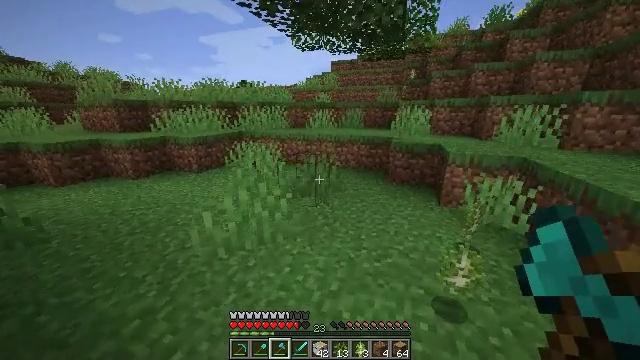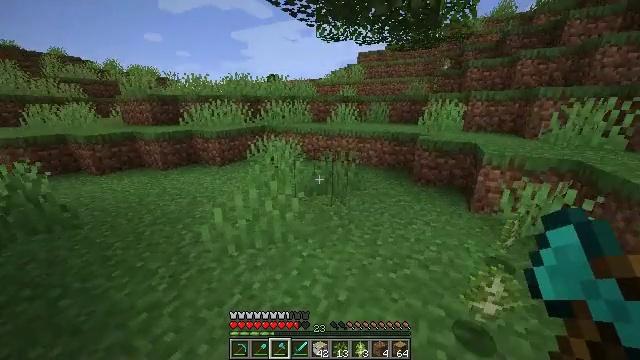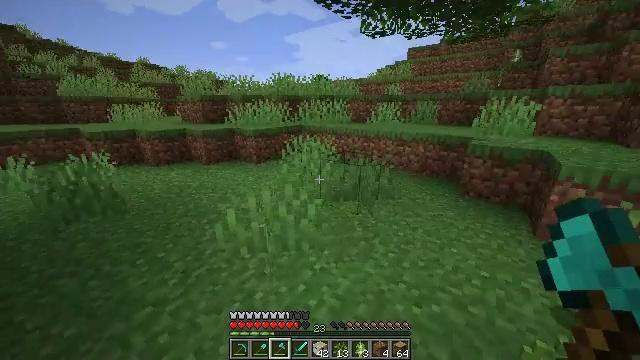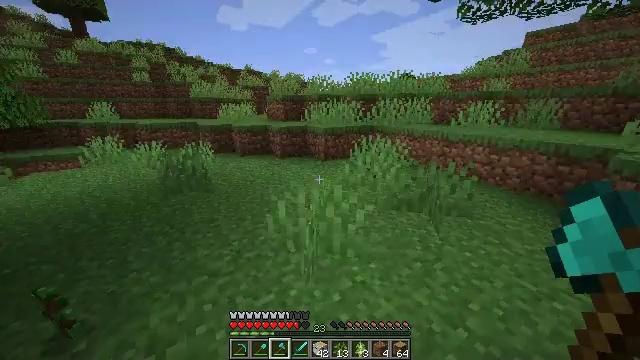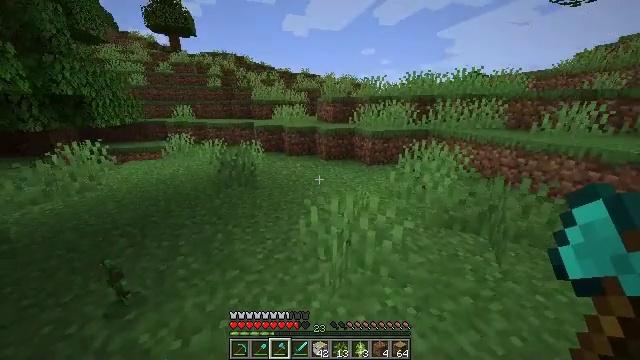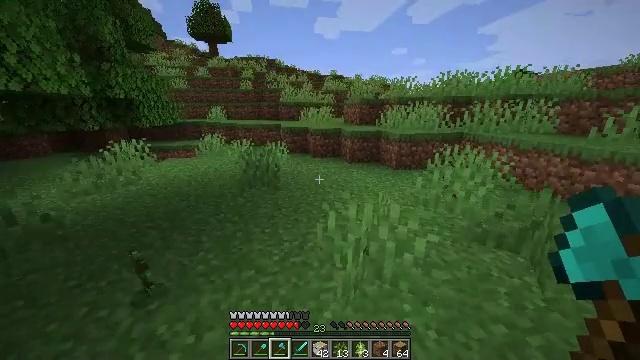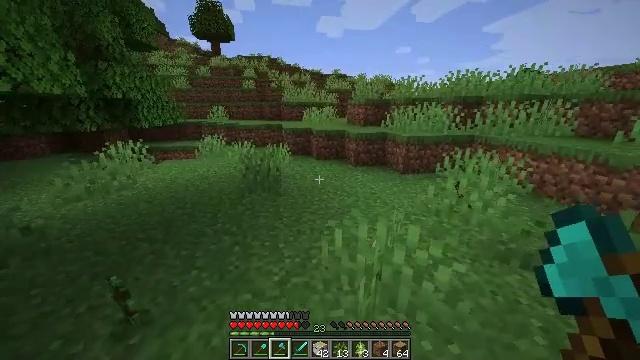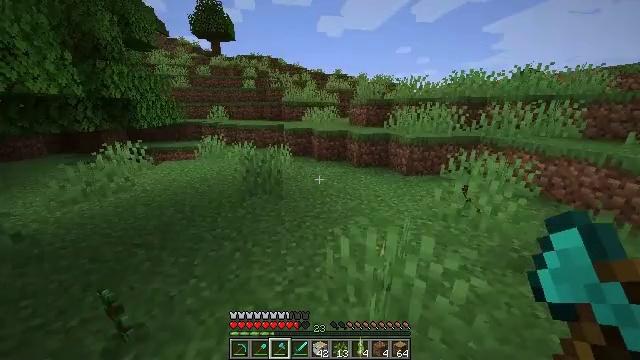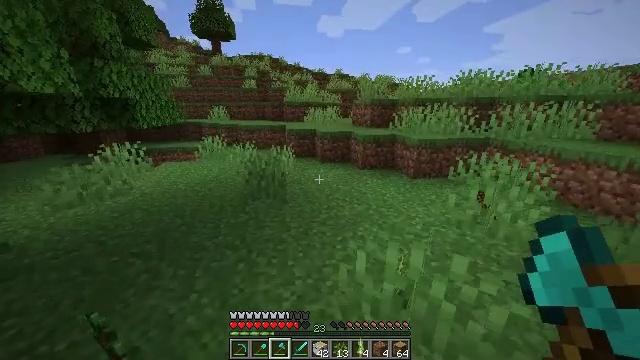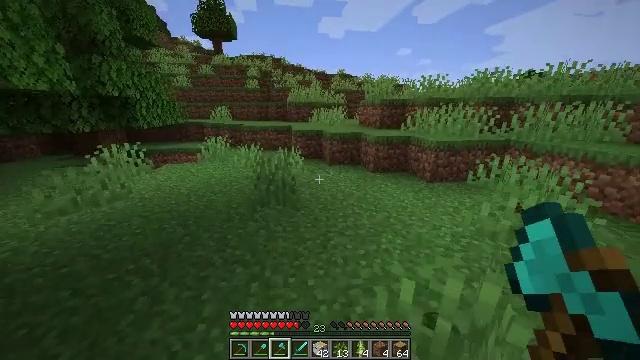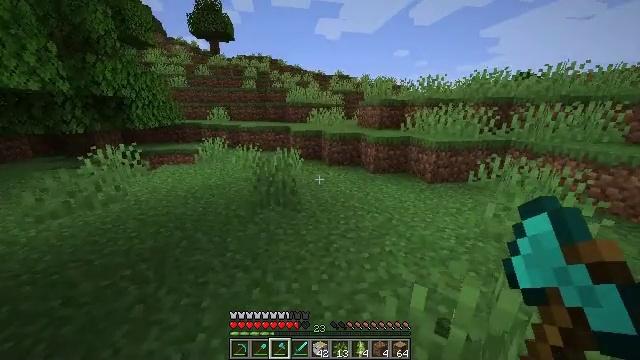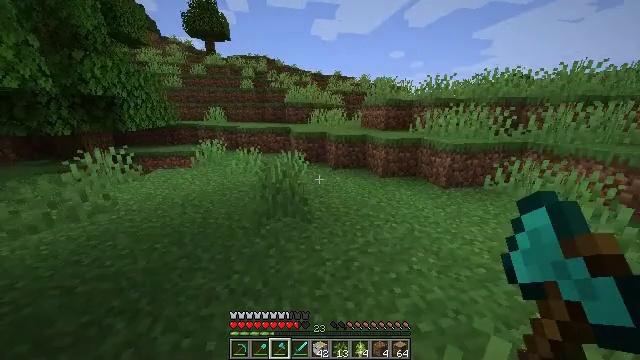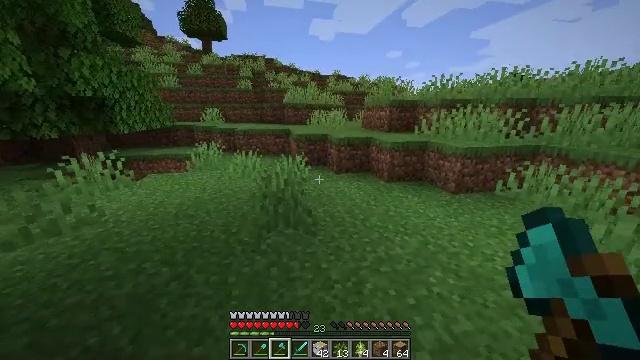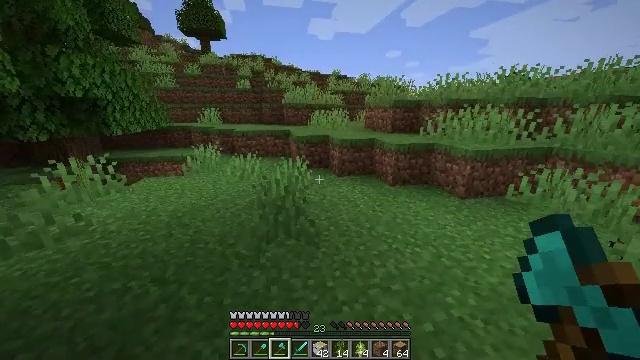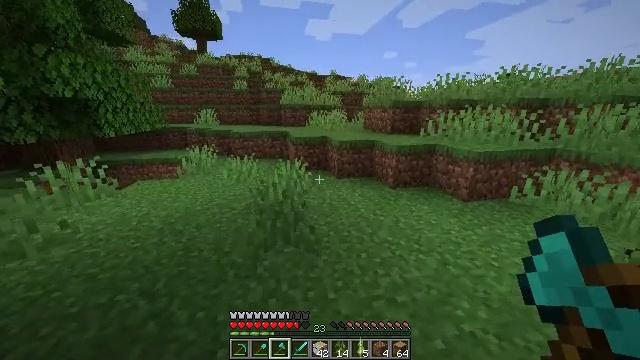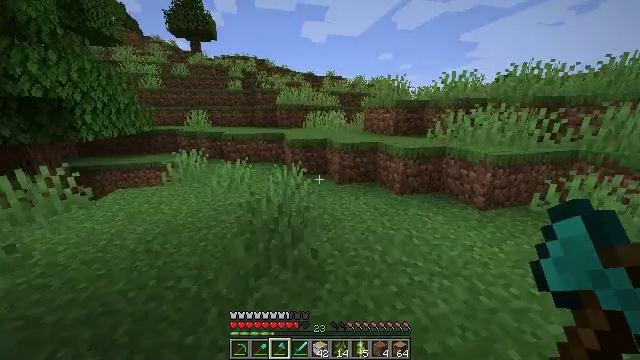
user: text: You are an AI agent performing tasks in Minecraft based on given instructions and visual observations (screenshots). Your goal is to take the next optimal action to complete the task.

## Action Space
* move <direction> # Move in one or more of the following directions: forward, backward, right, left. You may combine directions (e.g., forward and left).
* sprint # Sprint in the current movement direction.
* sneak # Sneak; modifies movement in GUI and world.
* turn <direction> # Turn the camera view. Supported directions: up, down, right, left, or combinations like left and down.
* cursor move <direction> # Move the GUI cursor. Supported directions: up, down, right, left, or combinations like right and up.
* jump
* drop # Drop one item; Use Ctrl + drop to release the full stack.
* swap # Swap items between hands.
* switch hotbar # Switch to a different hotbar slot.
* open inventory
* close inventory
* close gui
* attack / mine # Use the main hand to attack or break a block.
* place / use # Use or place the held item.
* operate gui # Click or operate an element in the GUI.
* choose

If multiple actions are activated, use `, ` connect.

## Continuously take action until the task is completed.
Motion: motion action
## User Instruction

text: Open the crafting table and convert a pumpkin to pumpkin seeds.
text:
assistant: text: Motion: move forward and move right, sprint, turn left and down
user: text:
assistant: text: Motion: move forward and move right, sprint, turn left
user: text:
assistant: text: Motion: move forward and move right, sprint, turn left
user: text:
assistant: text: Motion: move forward, sprint, turn left
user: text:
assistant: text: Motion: move forward and move left, sprint, turn left
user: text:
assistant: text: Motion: move forward and move left, sprint
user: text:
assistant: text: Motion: move forward and move left, sprint
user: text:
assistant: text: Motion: move forward and move left, sprint
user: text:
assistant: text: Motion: move forward and move left, sprint
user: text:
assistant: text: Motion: move forward and move left, sprint
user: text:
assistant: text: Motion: move forward, sprint, turn right
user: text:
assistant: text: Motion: move forward, sprint
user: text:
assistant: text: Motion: move forward, sprint
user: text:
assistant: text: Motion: move forward, sprint
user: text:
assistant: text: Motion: move forward, sprint
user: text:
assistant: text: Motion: move forward, sprint, turn right
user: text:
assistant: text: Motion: move forward, sprint, turn right
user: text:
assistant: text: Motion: move forward, sprint, turn right
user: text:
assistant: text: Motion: move forward, sprint, turn right and up
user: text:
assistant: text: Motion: move forward, sprint, turn right
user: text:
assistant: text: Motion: move forward, sprint
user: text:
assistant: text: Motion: move forward, sprint
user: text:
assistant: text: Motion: move forward, sprint
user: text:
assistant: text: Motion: move forward, sprint
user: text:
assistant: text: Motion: move forward, sprint
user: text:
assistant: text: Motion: move forward, sprint
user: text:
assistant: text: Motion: move forward, sprint
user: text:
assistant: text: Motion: move forward, sprint
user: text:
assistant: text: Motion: move forward, sprint, turn right
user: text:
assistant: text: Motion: move forward, sprint, turn right